Question: I am looking for a way to add a table beside a plot (outside of the actual Cartesian canvas). The table would be an index of sort with more information correlating to the labels already on the plot. I have a scatter plot as follows created using ggplot:

The R code for the plot is as follows:
'''
png("image.png", width = 2000, height = 1500, res = 85);
ggplotXY <- ggplot(scatterPlotData, aes(x=x, y=y, colour=labels, label=labels)) +
geom_point() +
geom_text(hjust=0, vjust=0)
ggplotXY
dev.off()
'''
I have a column in my data frame that has the name of the point. So, for example, something long these lines:
'''
1: Name One
2: Name Two
3: Name Three
.
.
.
150: Name 150
'''
How would I go about adding such a table? I don't want to add the whole name in the scatter plot as it would overlap a lot of points. As you can see, even the numbers themselves overlap although it's acceptable.
An inputs are welcome and appreciated.
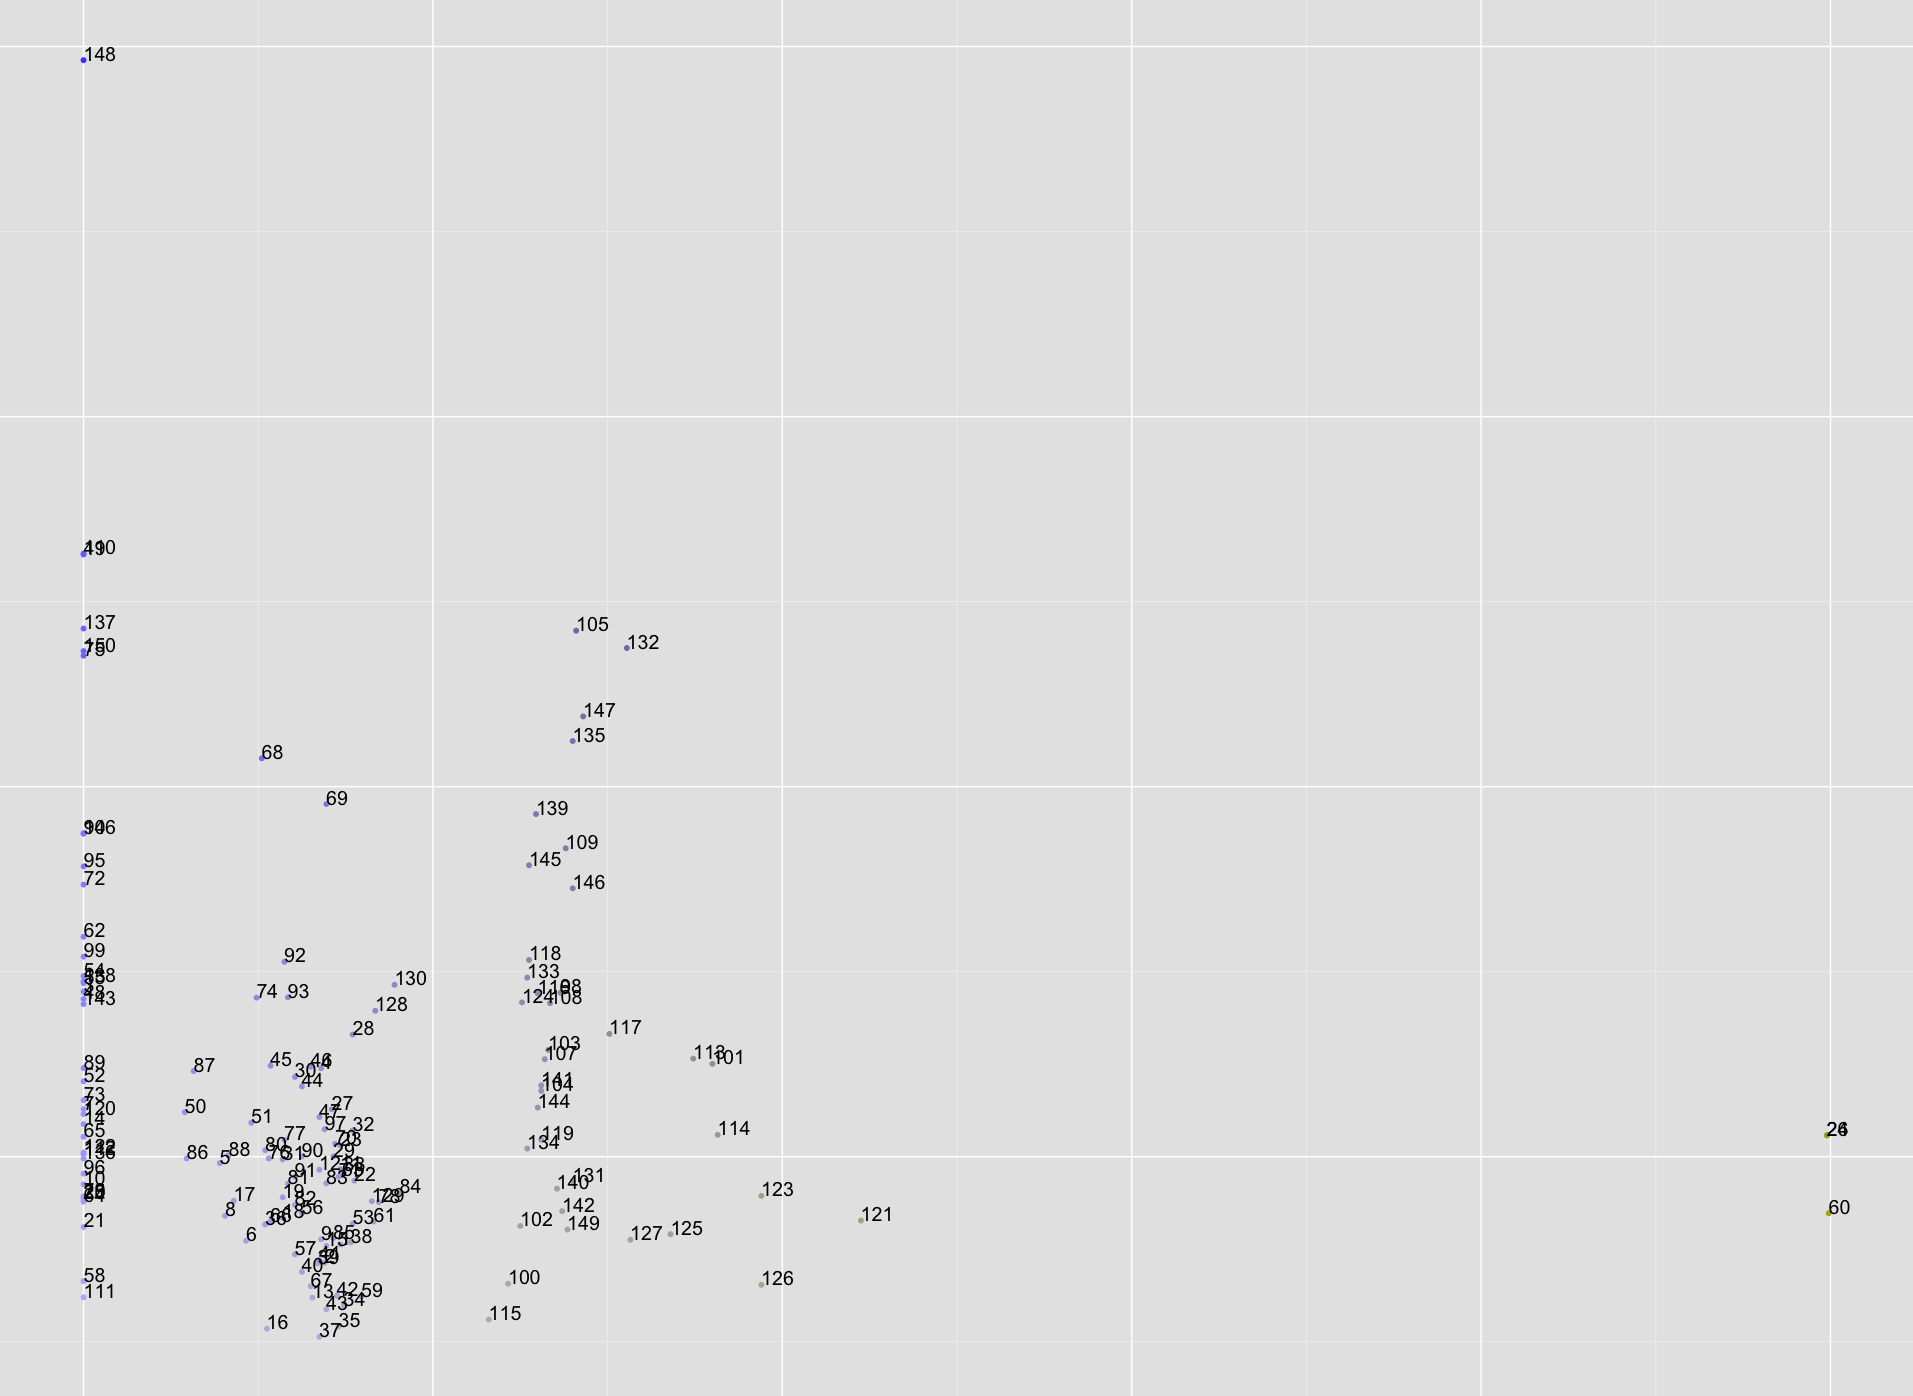
Answer: try this for a minimal example:
'''
library(gridExtra)
library(ggplot2)
grid.arrange(qplot(1,1), legend = tableGrob(matrix(1:10, ncol=2)))
'''